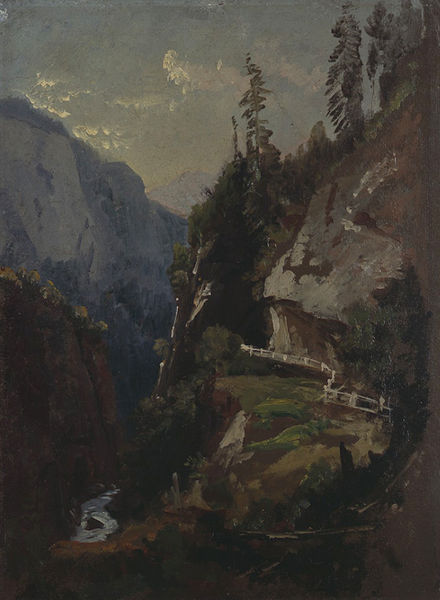
Titel: Via Mala
Künstler: Johann Wilhelm Schirmer
Standort: Karlsruhe
Institution: Staatliche Kunsthalle Karlsruhe
Schlagwörter: baum, berg, blau, dunkel, felsen, gemälde, gestein, gewitter, himmel, wasser, weiß, wolken, baumstämme, bäume, fluss, grün, landschaft, ufer, abend, braun, grau, hell, licht, nacht, schwarz, strasse, gras, rasen, rot, weg, wiese, wolke, zaun, wand, stein, öl, bach, dämmerung, flusslauf, natur, weite, busch, gatter, pfad, höhle, tal, wald, wasserfall, farbig, gischt, düster, abhang, anstieg, berge, einschnitt, fels, gebirge, gipfel, gletscher, hang, steilhang, aue, luftperspektive, landschaftsmalerei, alm, massiv, schlucht, steil, naiv, idylle, romantik, tannen, sturm, unwetter, wetter, schmal, woken, geländer, stimmung, tiefe, abendstimmung, regen, alpen, schweiz, gewunden, gefahr, nadelbaum, tanne, malen, flora, lanschaft, gefährlich, fauna, nadelbäume, nadelwald, freilicht, gebirgslandschaft, tirol, brau, gebierge, wanderung, bergpass, pass, bergbach, klamm, wals, schroff, quelle, dunkle wolken, bum, schneeschmelze, alen, wolken grau, gltscher, fensen, ewitter, schlucht gebirge